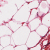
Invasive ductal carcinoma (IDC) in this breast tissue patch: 0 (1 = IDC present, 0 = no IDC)